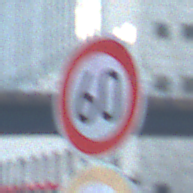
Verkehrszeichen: Geschwindigkeit60
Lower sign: Ueberholverbot
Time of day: MorningAfternoon
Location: Outdoor (Urban)
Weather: PartlyCloudy
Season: NotSpecified
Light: Natural